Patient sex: M
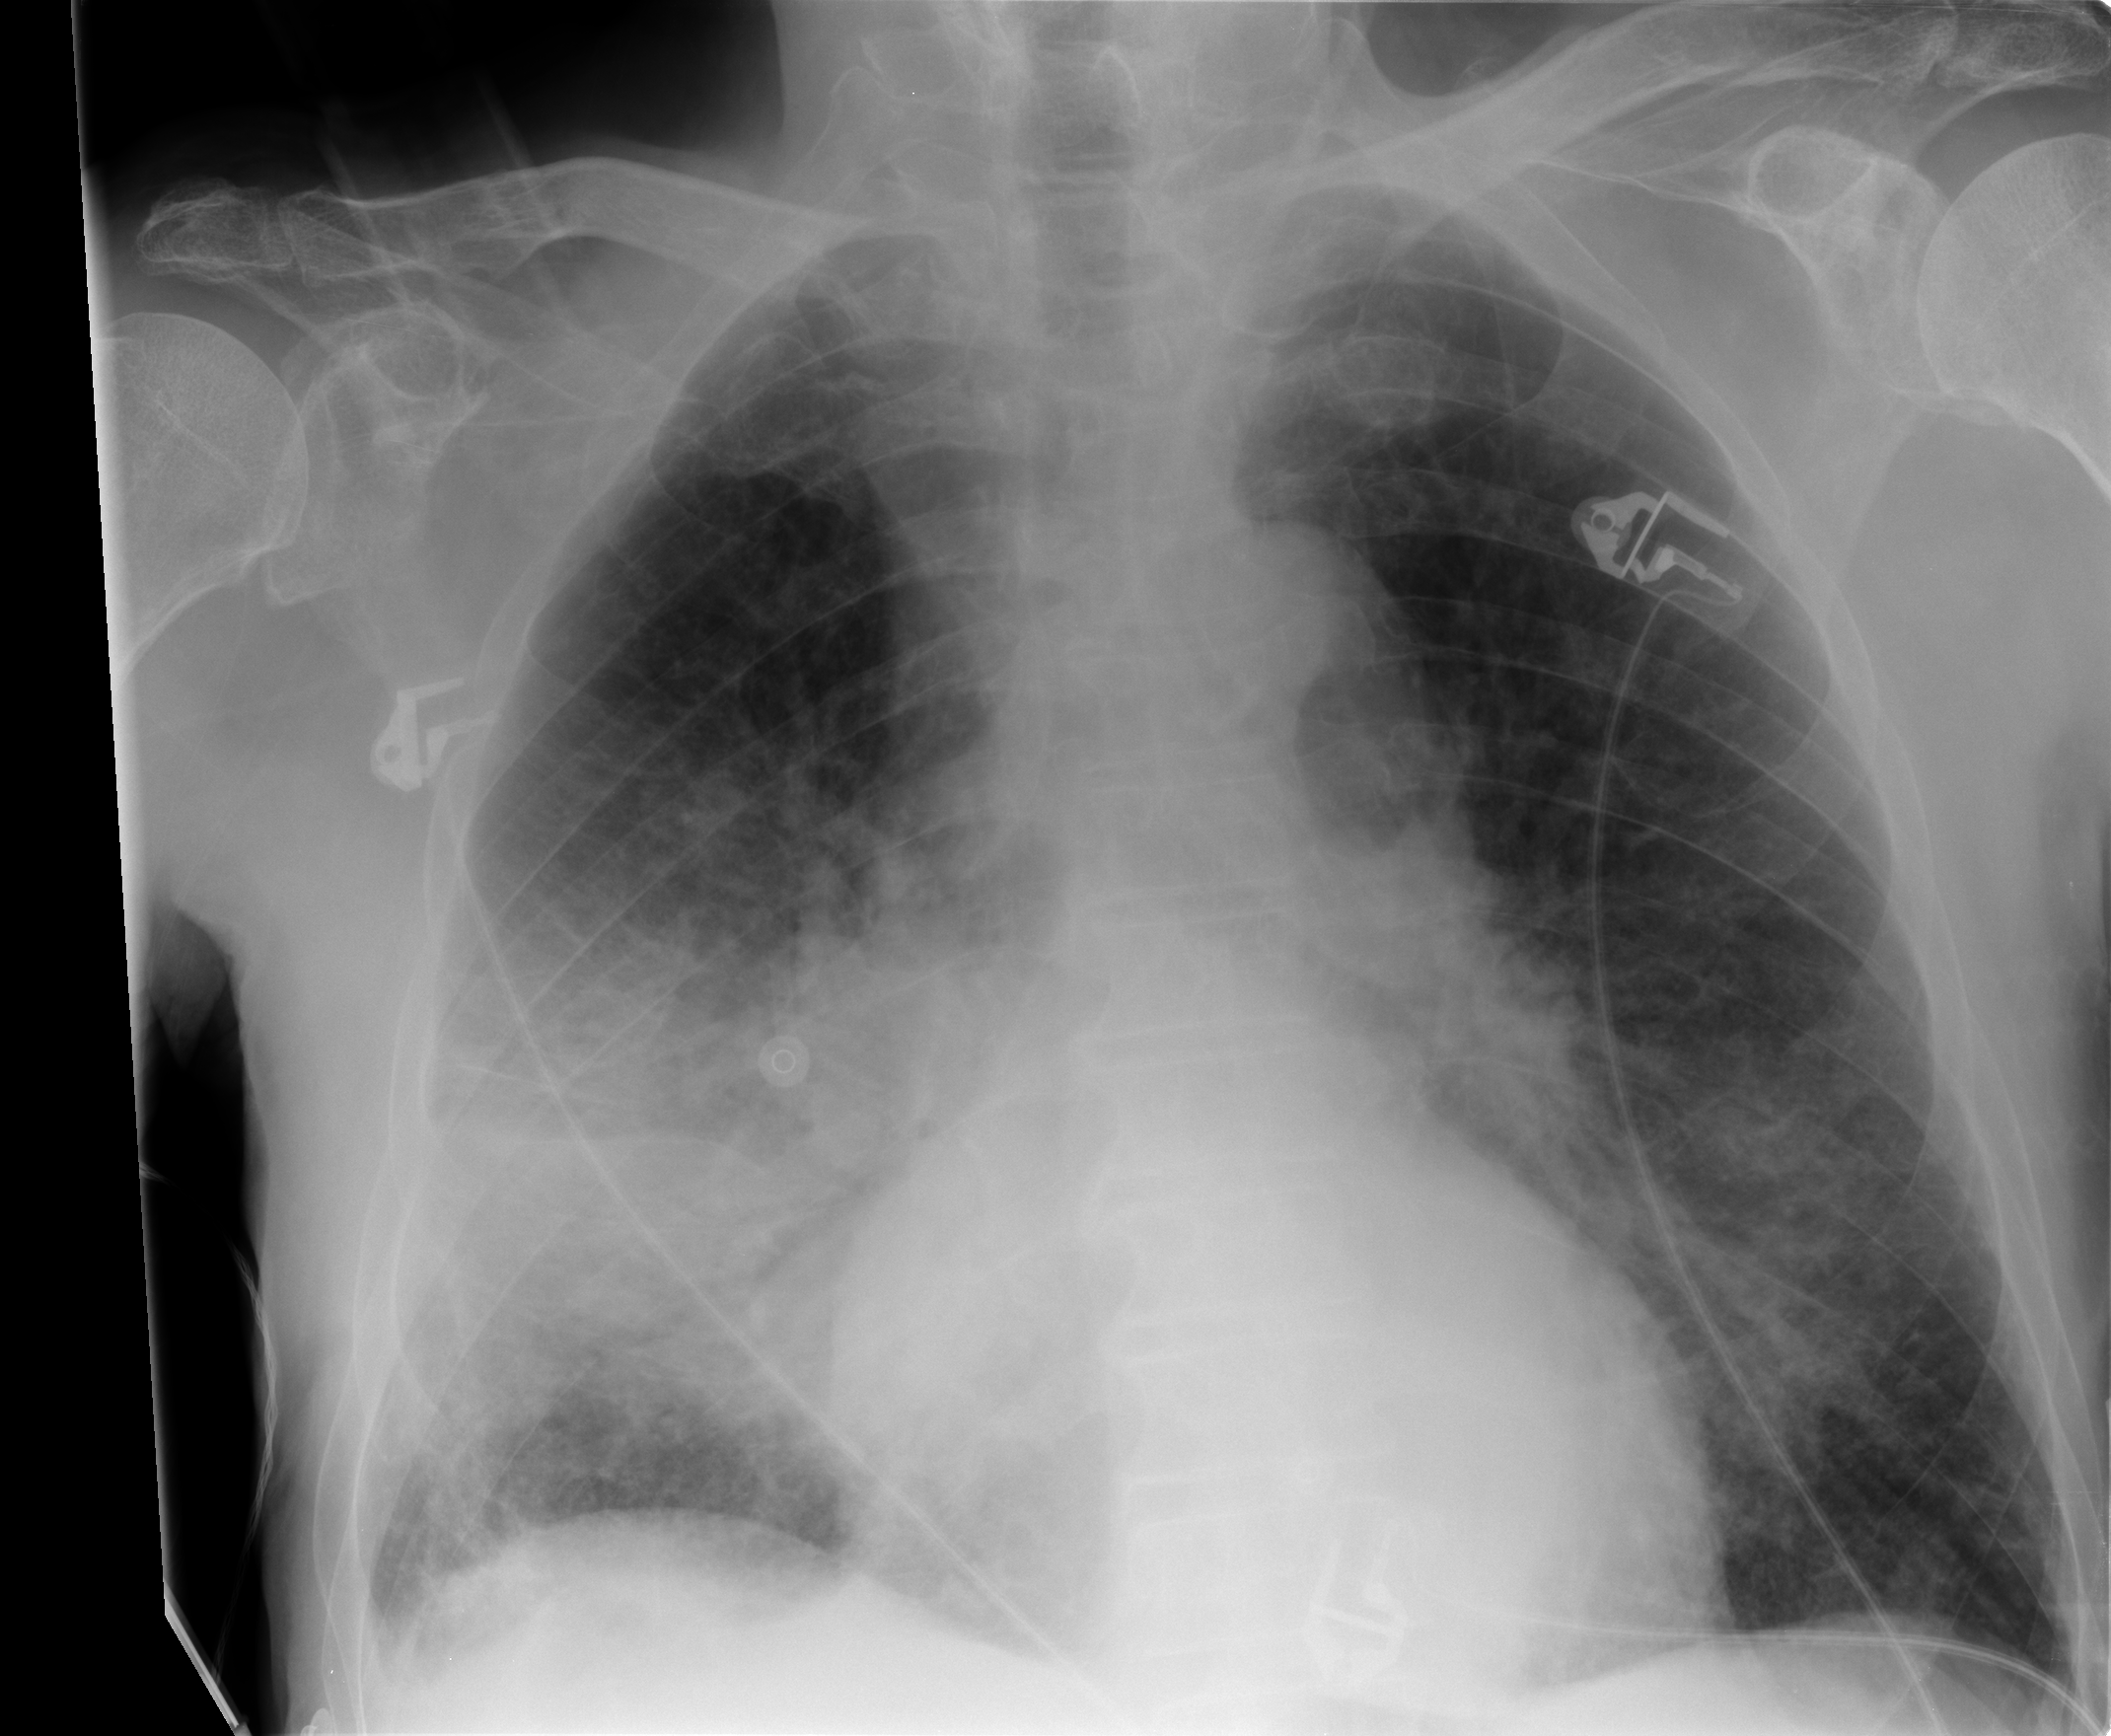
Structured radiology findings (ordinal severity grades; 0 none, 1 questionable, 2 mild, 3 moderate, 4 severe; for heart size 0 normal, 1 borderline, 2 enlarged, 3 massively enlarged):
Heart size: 0
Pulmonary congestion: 2
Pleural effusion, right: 1
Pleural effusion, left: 0
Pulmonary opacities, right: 4
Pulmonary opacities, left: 3
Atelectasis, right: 0
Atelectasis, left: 0